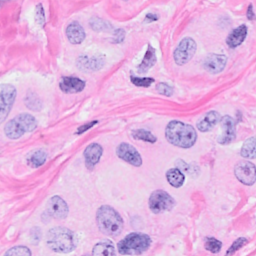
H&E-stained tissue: Breast